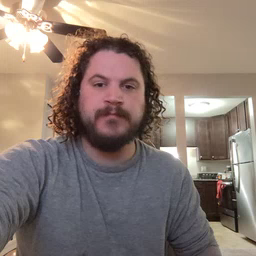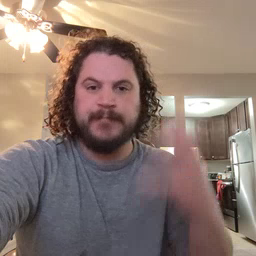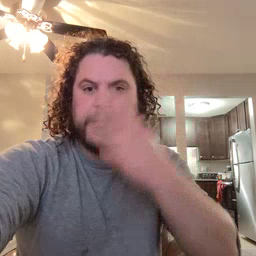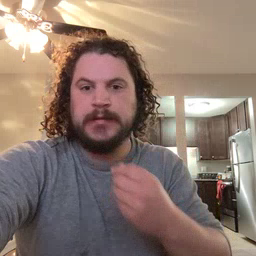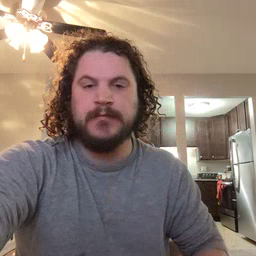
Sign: pretty